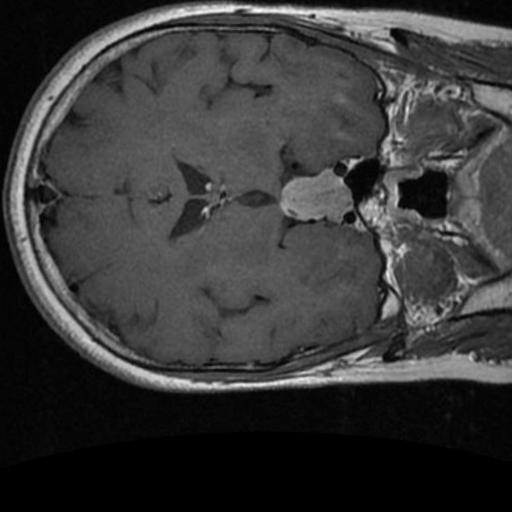
Label: brain_tumor